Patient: sex M, age 42
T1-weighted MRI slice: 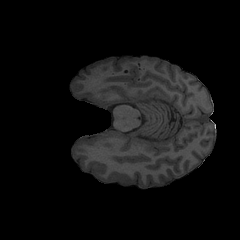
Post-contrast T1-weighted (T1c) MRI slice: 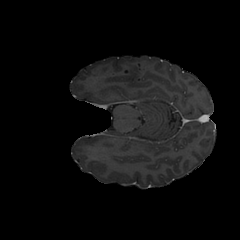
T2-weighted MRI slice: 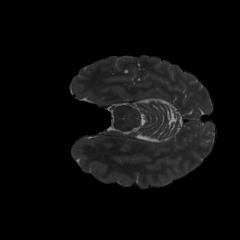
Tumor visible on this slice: no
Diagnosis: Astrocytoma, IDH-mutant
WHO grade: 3